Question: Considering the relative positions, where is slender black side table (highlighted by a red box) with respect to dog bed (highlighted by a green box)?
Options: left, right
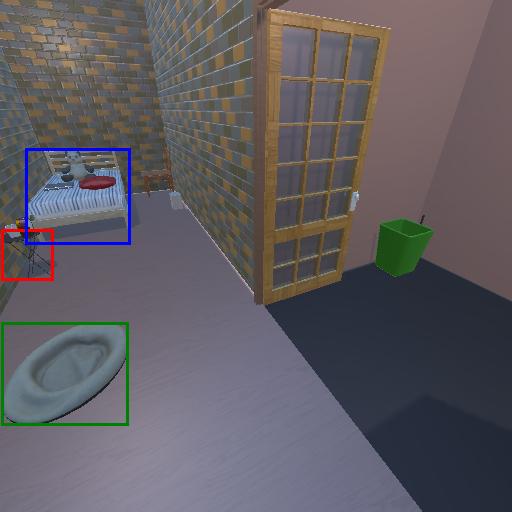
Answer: left